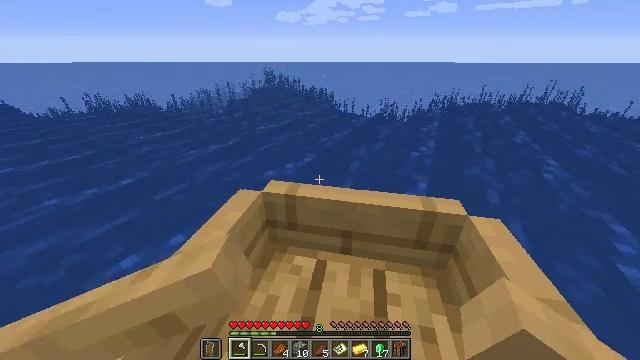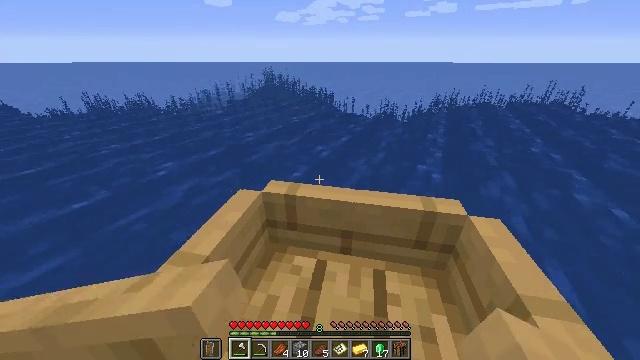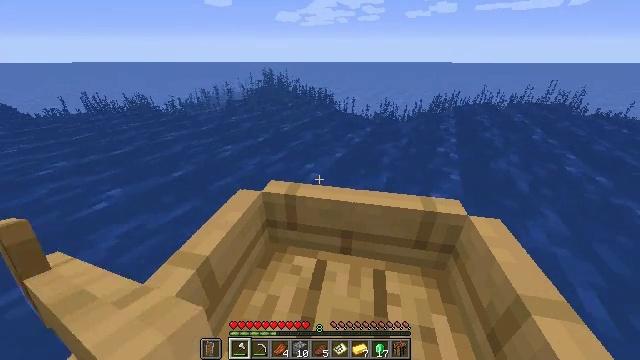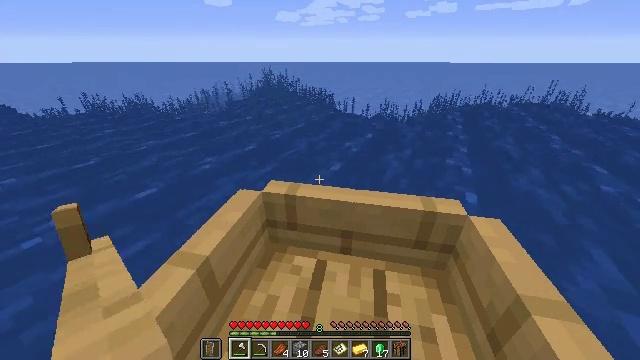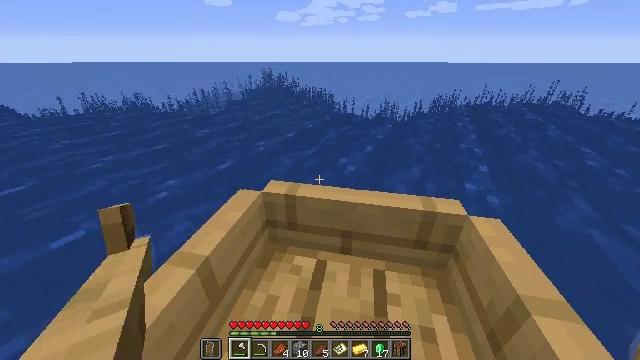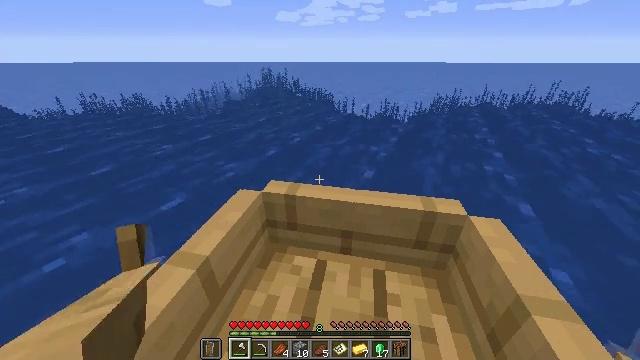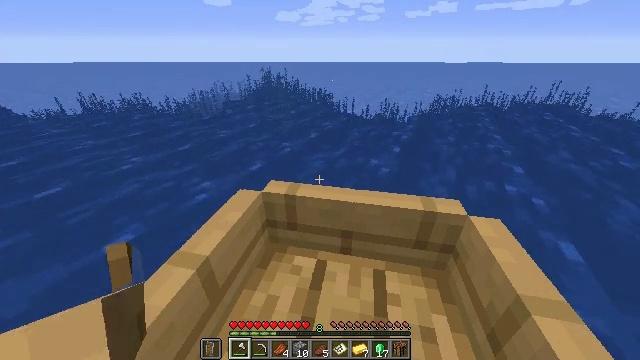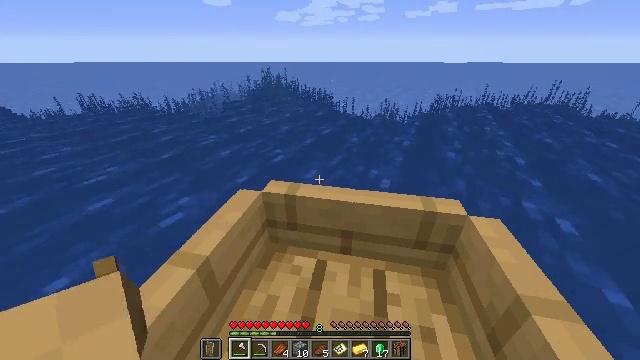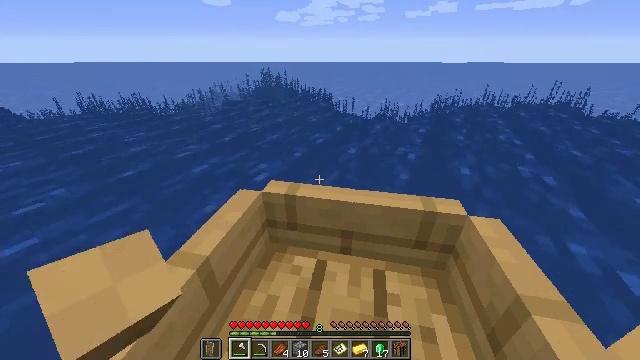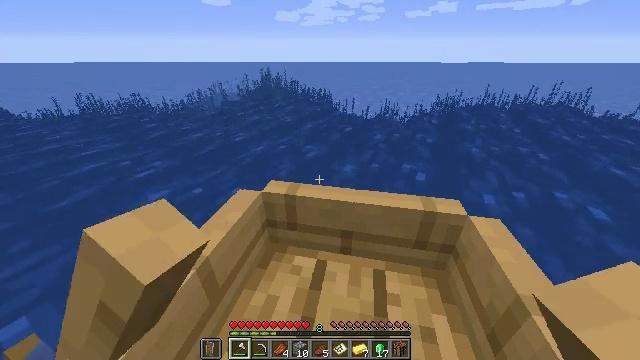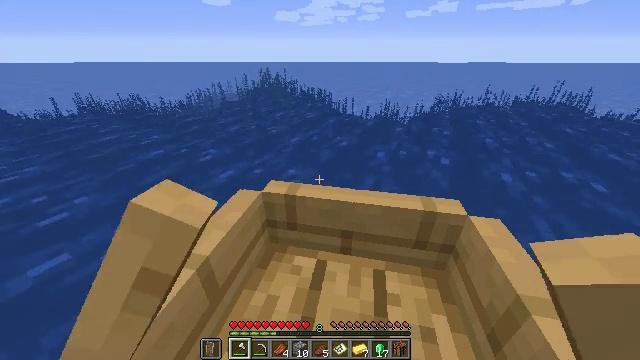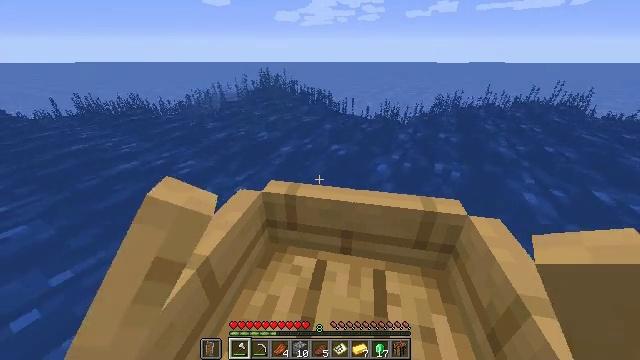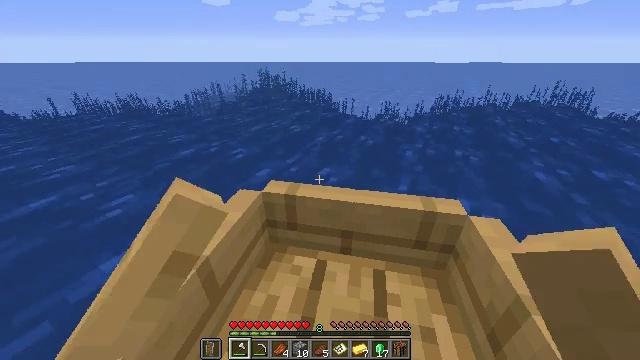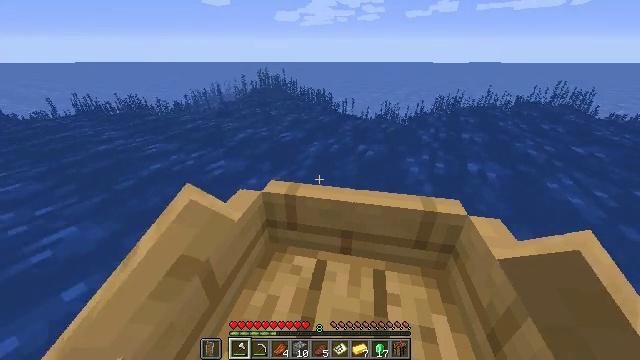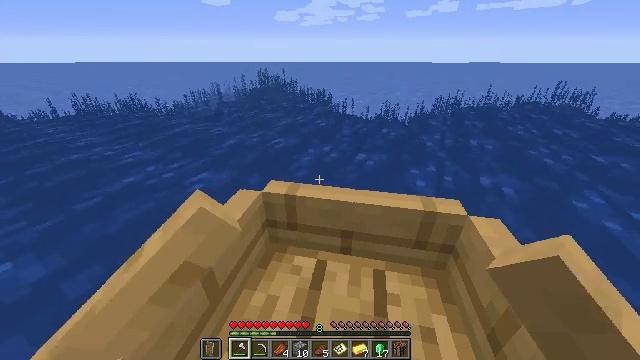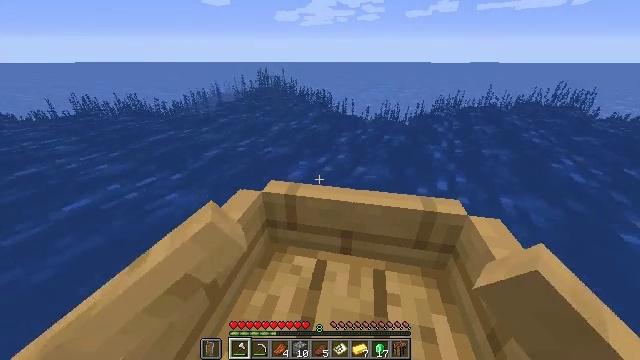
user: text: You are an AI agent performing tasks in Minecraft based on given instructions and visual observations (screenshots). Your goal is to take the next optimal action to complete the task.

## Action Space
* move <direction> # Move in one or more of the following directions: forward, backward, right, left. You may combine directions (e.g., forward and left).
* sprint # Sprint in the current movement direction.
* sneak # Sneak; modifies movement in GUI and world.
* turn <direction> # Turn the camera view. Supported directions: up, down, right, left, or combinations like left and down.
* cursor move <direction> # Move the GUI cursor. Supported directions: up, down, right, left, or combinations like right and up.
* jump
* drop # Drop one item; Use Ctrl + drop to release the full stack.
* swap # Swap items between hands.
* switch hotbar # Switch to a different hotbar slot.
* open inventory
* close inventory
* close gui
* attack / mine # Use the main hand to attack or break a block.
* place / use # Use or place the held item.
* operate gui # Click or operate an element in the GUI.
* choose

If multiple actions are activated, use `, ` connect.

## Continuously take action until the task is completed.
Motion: motion action
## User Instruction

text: Remove a filled map from the inventory.
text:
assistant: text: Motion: move forward, sprint, jump
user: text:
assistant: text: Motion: move forward, sprint, jump
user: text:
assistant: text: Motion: move forward, sprint, jump
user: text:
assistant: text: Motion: move forward, sprint, jump
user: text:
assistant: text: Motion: move forward, sprint, jump
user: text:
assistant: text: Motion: move forward, sprint, jump
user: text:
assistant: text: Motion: move forward, sprint, jump
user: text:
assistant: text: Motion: move forward, sprint, jump
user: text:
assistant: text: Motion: move forward, sprint, jump
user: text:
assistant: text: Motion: move forward, sprint, jump
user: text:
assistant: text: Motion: move forward, sprint, jump
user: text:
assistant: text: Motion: move forward, sprint, jump
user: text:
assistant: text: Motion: move forward, sprint, jump
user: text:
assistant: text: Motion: move forward, sprint, jump
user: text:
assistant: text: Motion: move forward, sprint, jump
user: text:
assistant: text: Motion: move forward, sprint, jump
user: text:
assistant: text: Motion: move forward, sprint, jump
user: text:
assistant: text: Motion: move forward, sprint, jump
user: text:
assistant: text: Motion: move forward, sprint, jump
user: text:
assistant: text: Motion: move forward, sprint, jump
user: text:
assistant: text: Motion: move forward, sprint, jump
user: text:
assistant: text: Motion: move forward, sprint, jump
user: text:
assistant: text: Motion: move forward, sprint, jump
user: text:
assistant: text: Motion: move forward, sprint, jump
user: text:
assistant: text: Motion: move forward, sprint, jump
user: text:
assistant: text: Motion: move forward, sprint, jump
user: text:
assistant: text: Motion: move forward, sprint, jump
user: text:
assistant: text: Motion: move forward, sprint, jump
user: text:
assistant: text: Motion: move forward, sprint, jump
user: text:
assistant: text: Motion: move forward, sprint, jump